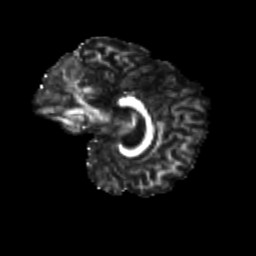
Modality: FA
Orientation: sagittal
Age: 11
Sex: male
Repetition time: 9.512 s
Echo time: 0.089 s